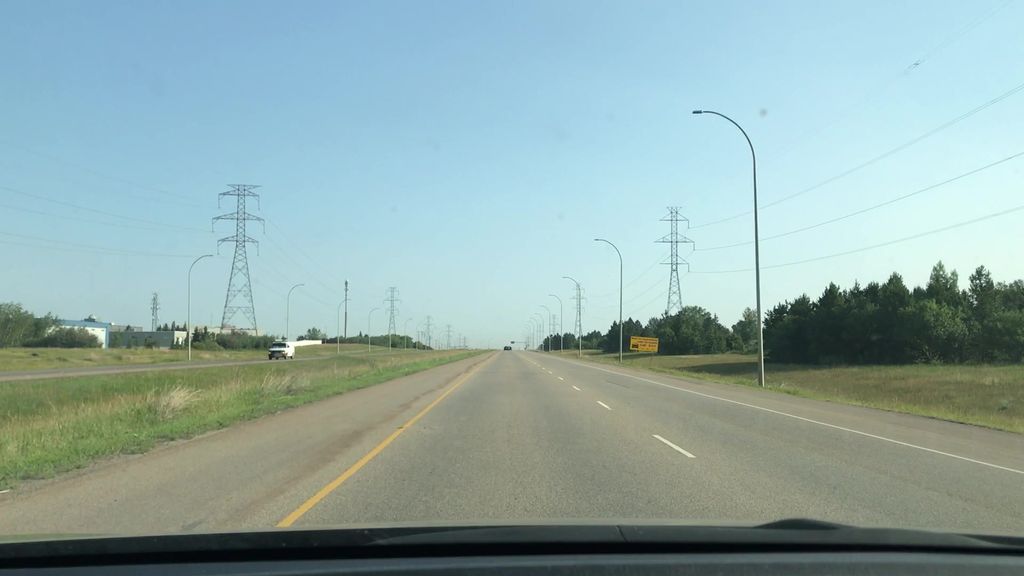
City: edmonton